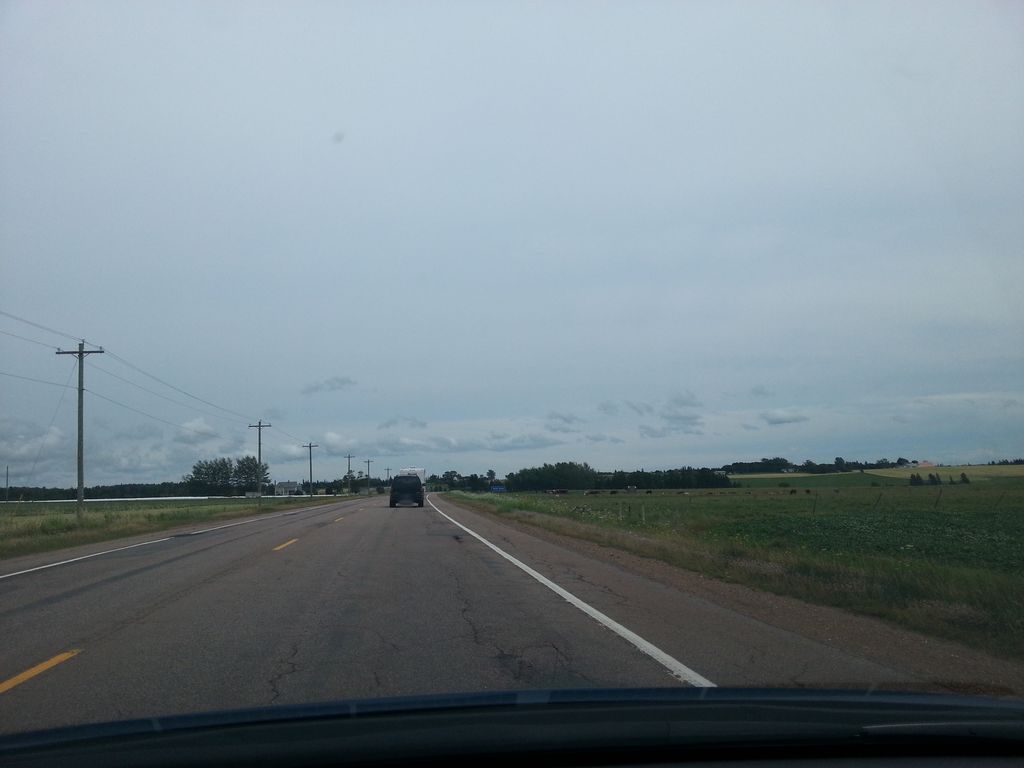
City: charlottetown